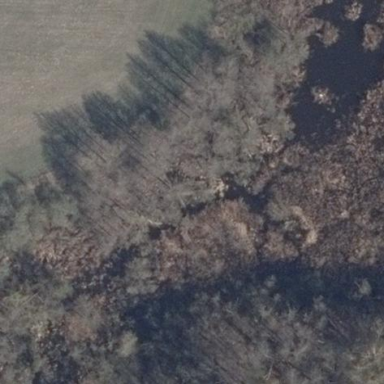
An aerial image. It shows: Bog wetland.